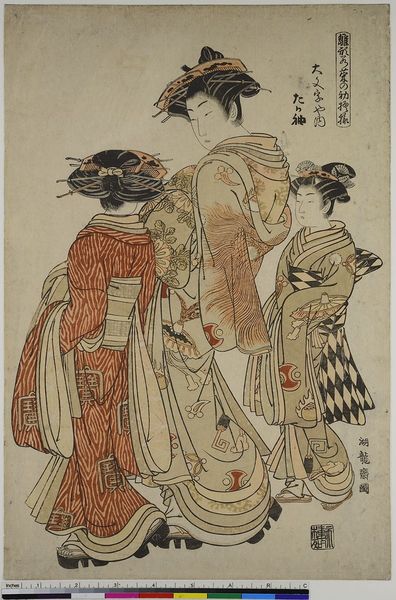
Titel: Die Kurtisane Takasode aus dem Hause Daimonjiya, aus der Serie: Erste Modellentwürfe für junge Kurtisanen
Künstler: Isoda Kory&#x16B;sai
Standort: Hamburg
Institution: Museum für Kunst und Gewerbe Hamburg
Schlagwörter: weiß, frauen, damen, frisur, kleid, profil, rücken, schwarz, zeichnung, rot, mode, alt, gesichter, kleidung, haare, holzschnitt, japan, schuhe, ornamente, schriftzeichen, buch, asien, druckgraphik, druckgrafik, tracht, china, rauten, zeit, farbholzschnitt, schicksal, stäbchen, kimono, fortuna, kurtisane, hofdamen, volkstracht, korea, edo, obi, reproduktionen, sorte, los, fato, druckerzeugnisse, ripa, hetäre, glück, fügung, glückssymbole